Question: I used eclipse IDE for Java developers to make java projects. I wanted to try the same thing on Eclipse Java EE. But, it does not have any such option. Looks like it only lets you create EE projects like servlets, JPA, EJB etc.
Is it possible to create standard java projects in Eclipse EE ?
The answer below works and I see the screen -

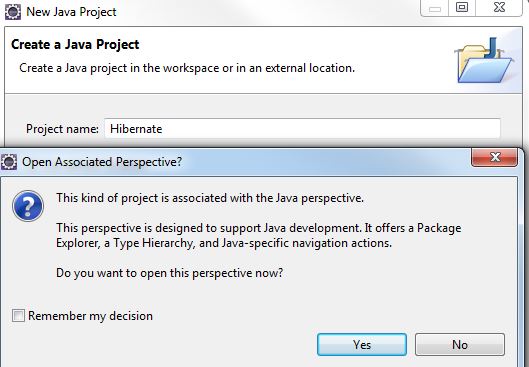
Answer: Did you try to click 'File -> New -> Other'? The menu is context sensitive, it changes when you switch your . "Other" will open the "New" wizard, in which case you can select 'Java -> Java Project' from the list.
You could also click 'Windows -> Perspective -> Open perspective -> Other' (or 'Java') from the list to switch back to the default Java perspective. That way, your IDE will look it does in the "Java developers" edition.
EDIT: In case you haven't noticed these UI tricks of Eclipse before, you might want to read this <URL>.